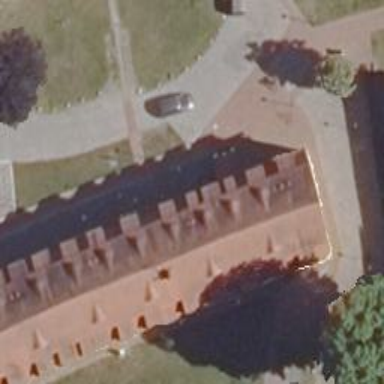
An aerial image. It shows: Hotel with gabled roof.